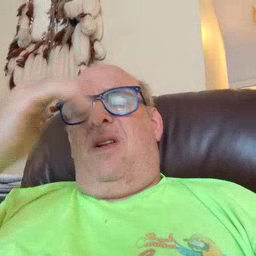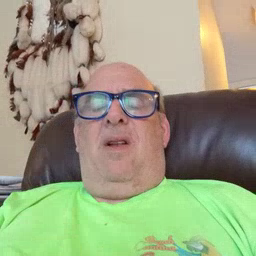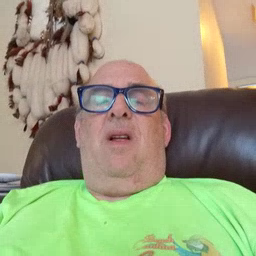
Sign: sick